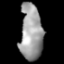
Tissue: lung
Cell type: Others
Senescence score: 0.1991
Nuclear area (px): 1229
Mean DAPI intensity: 157.573